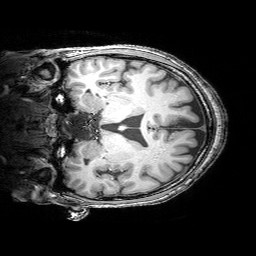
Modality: T1w
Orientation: coronal